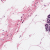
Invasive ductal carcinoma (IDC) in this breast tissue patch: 0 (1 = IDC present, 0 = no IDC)